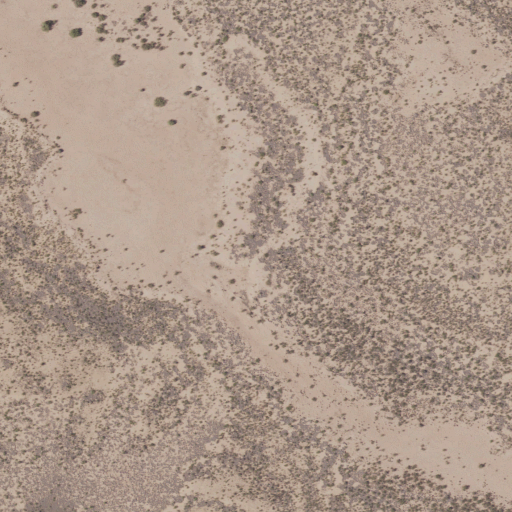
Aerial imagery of valley in Texas named Wild Horse Draw containing only shrub